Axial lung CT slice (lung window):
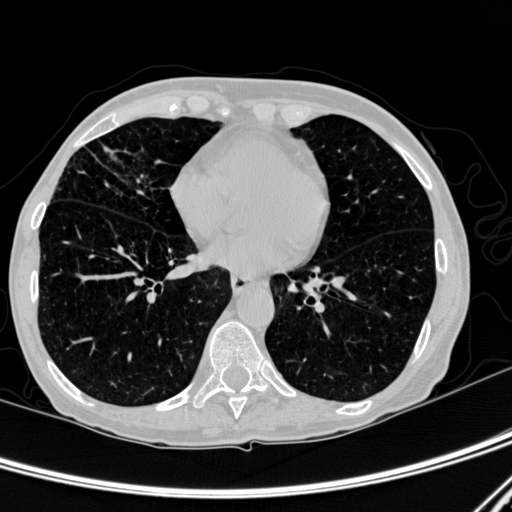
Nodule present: no